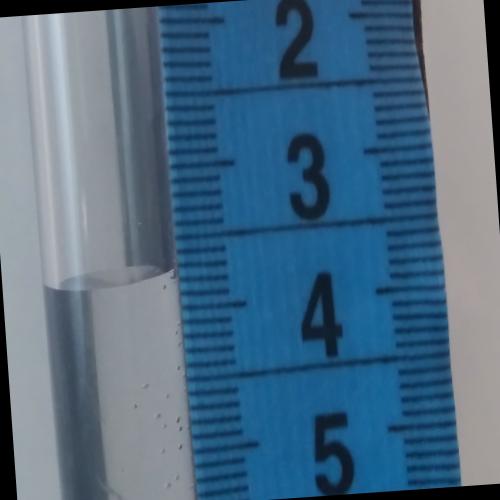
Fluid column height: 3.7 cm